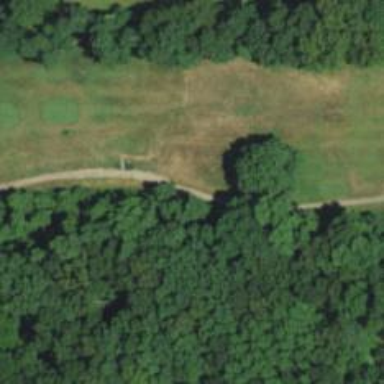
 commonly referred to as golf cart path."